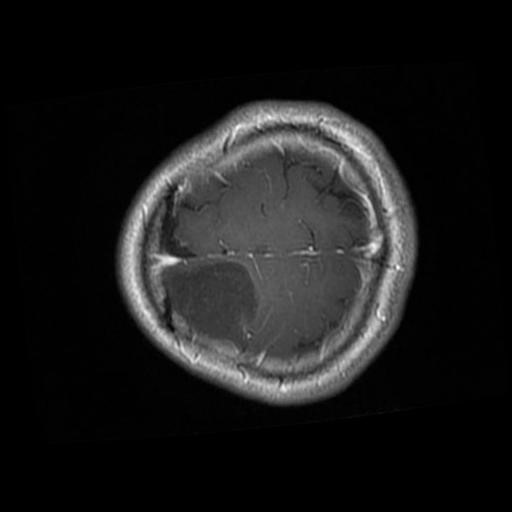
Label: brain_glioma